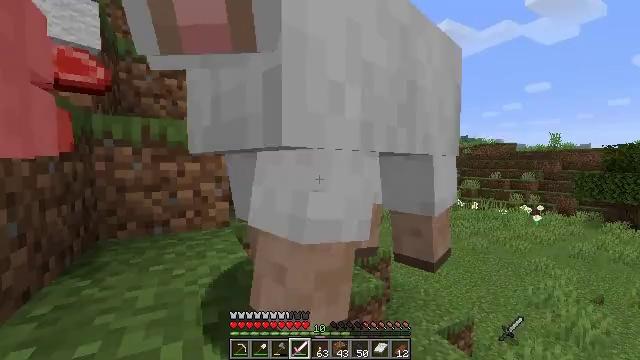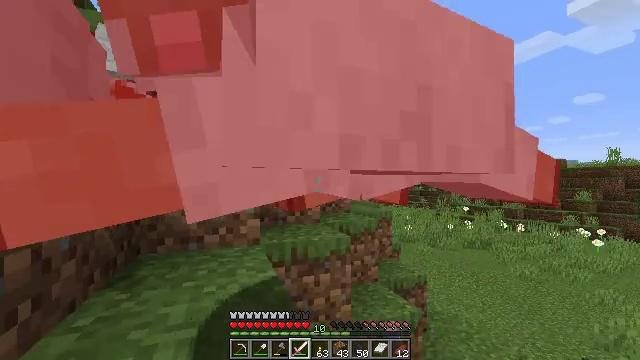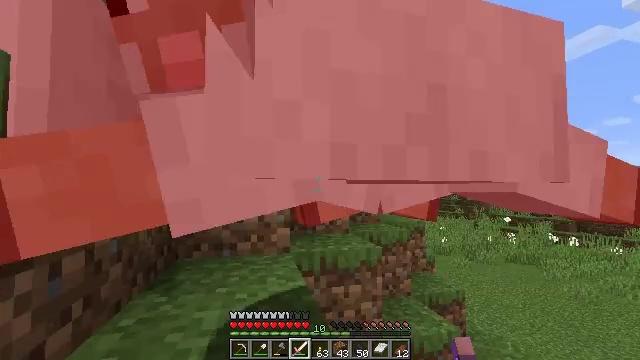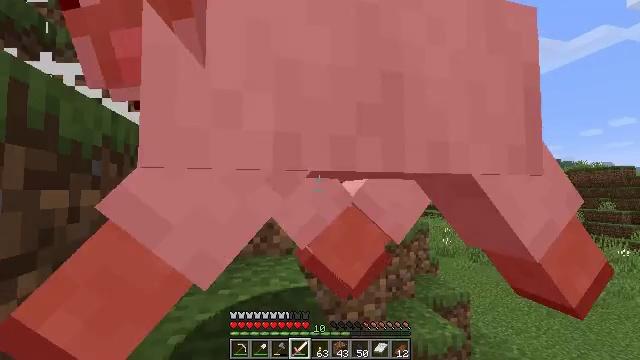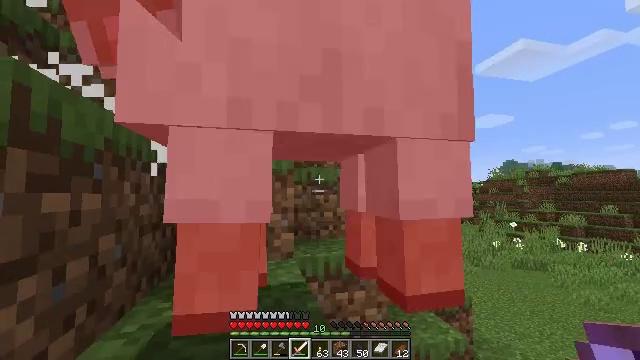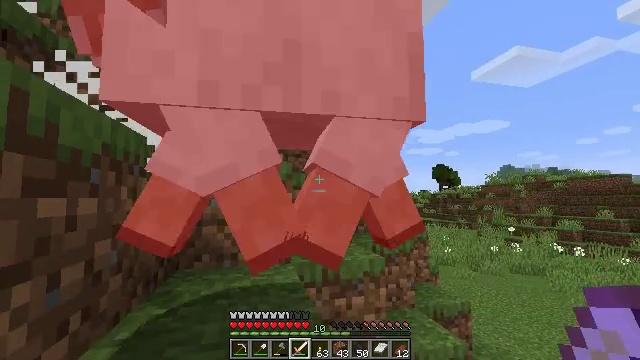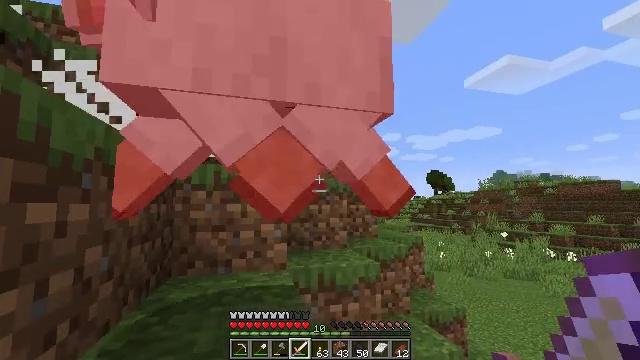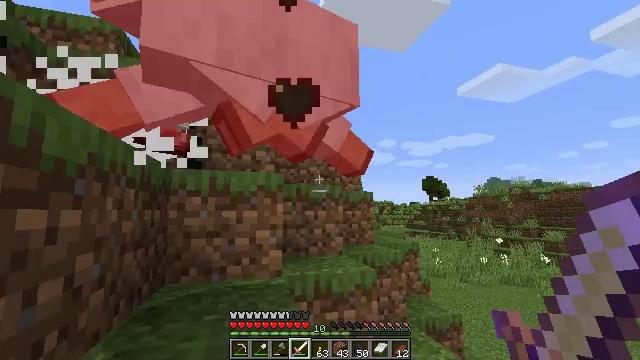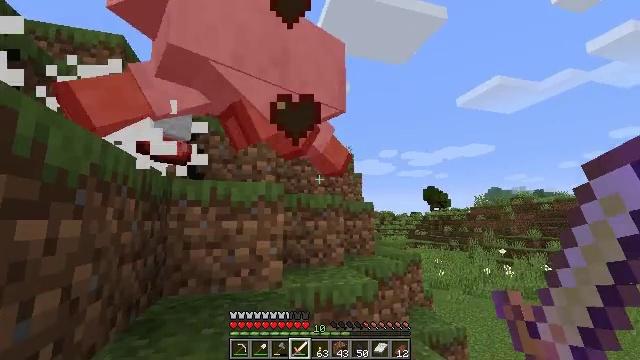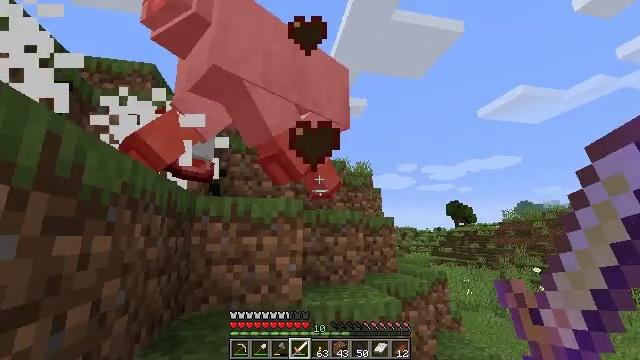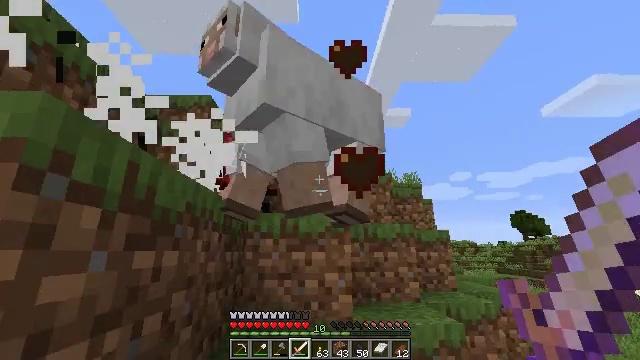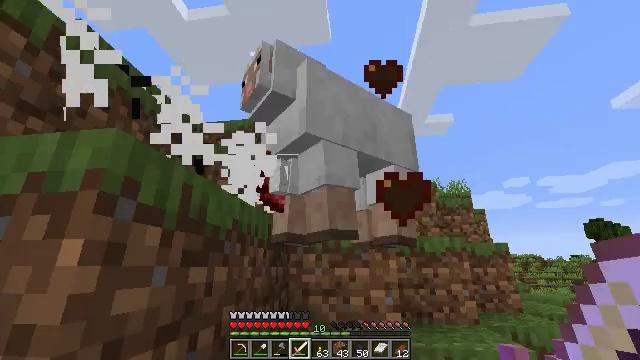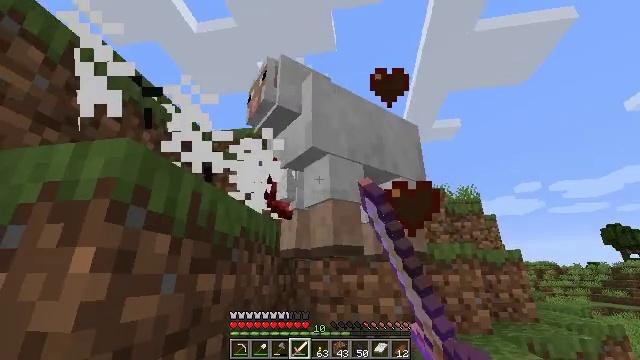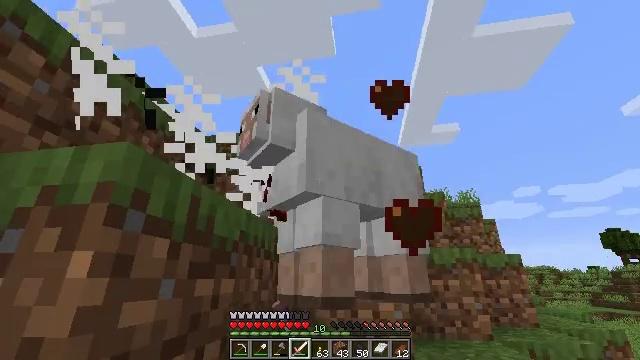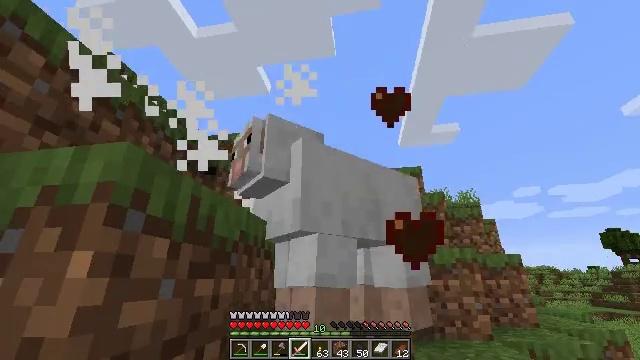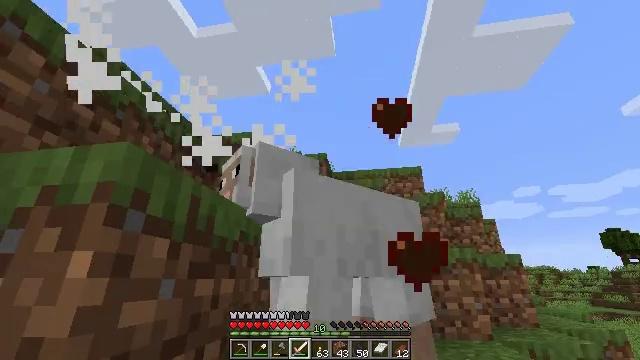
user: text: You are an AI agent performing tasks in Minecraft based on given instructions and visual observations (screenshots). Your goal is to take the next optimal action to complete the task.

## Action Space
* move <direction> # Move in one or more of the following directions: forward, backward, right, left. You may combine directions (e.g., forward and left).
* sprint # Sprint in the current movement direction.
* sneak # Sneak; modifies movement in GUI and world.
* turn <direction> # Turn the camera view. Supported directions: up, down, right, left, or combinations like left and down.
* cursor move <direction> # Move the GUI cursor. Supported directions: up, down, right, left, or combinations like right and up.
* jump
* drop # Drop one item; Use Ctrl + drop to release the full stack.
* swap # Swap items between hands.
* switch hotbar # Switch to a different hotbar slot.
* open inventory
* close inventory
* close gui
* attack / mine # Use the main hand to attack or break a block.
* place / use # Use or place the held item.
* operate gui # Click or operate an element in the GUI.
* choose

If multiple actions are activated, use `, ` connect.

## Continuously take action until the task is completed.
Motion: motion action
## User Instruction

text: Hunt animals.
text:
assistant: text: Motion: turn left and up
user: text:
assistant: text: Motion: turn left and up
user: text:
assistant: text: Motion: no_op
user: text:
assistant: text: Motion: no_op
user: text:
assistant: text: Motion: turn up
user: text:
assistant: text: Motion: turn right and up
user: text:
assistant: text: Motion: turn up
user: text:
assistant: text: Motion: turn up
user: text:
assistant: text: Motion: turn left and up
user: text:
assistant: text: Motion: turn left and up
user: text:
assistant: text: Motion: turn left and up, attack / mine
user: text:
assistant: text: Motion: turn left and up, attack / mine
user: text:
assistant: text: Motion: attack / mine
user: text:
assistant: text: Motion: attack / mine
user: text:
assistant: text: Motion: no_op
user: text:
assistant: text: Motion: no_op